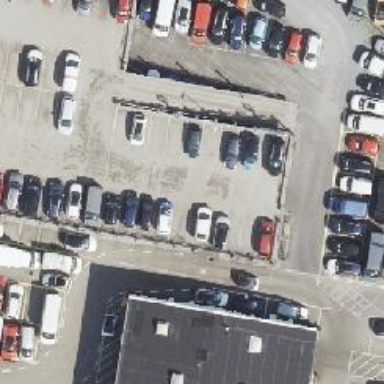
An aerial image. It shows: Multi-storey parking building with wall barrier.